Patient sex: M
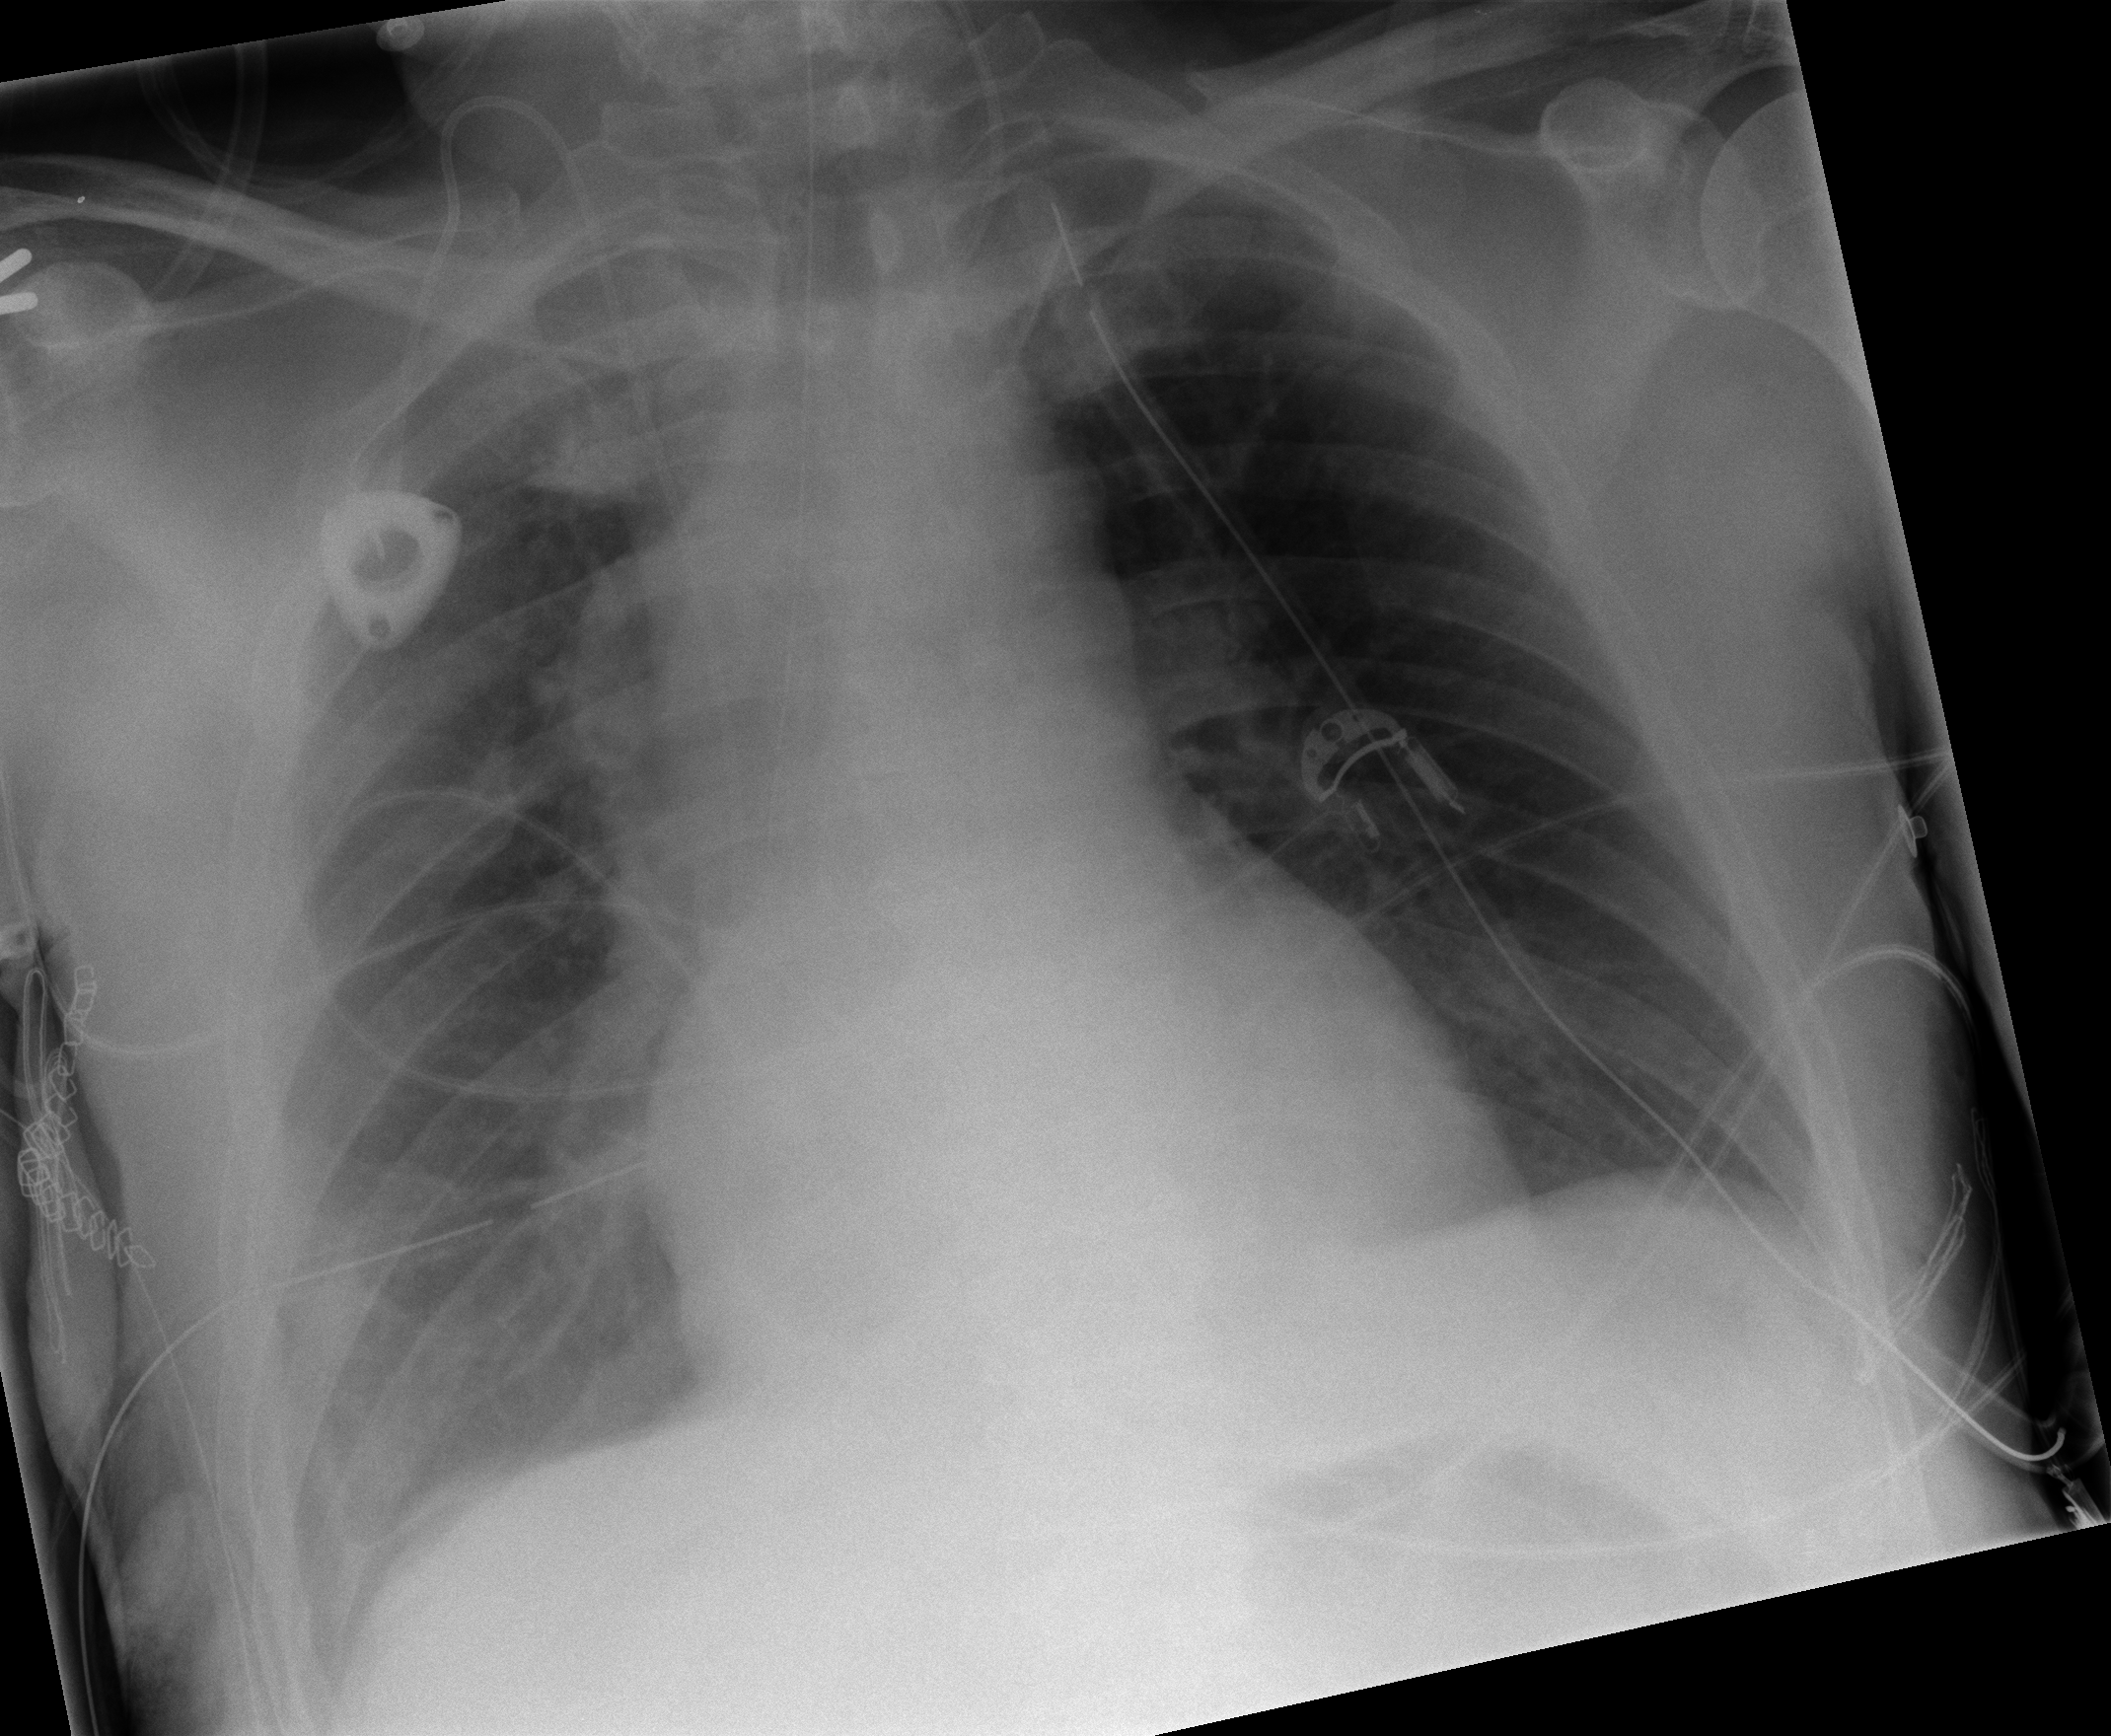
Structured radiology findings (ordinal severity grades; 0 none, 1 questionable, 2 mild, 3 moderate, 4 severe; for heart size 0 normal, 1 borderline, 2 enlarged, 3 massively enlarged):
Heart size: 0
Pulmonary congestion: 0
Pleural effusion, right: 2
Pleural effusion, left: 0
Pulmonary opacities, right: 0
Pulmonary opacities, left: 0
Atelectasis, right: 2
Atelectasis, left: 0